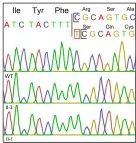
WES identifies a novel frameshift mutation in WDR62. (B) WES in Patient II-1 revealed a homozygous single-base pair insertion (c.1821dupT) in WDR62 producing a frameshift mutation (p. Arg608Serfs*26).
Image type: chart (chart)